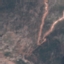
Label: HerbaceousVegetation